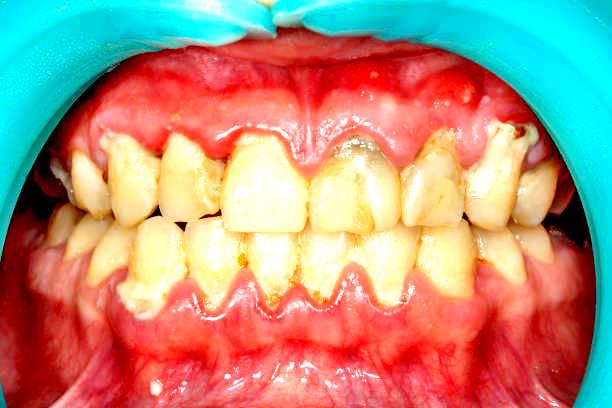
Condition: Gingivitis